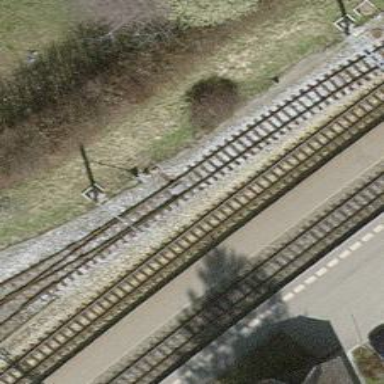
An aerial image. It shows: Narrow-gauge railway yard with one track. The yard is electrified with contact line.